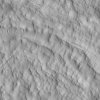
Atmospheric dust classification: not_dusty